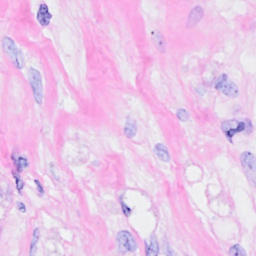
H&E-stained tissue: Breast